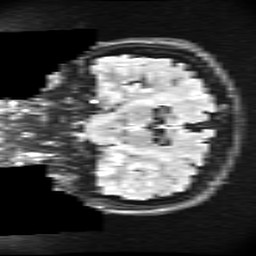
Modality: FLAIR
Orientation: coronal
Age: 25
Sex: female
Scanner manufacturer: ge
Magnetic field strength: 3 T
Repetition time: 11 s
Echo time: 0.1497 s